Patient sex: F
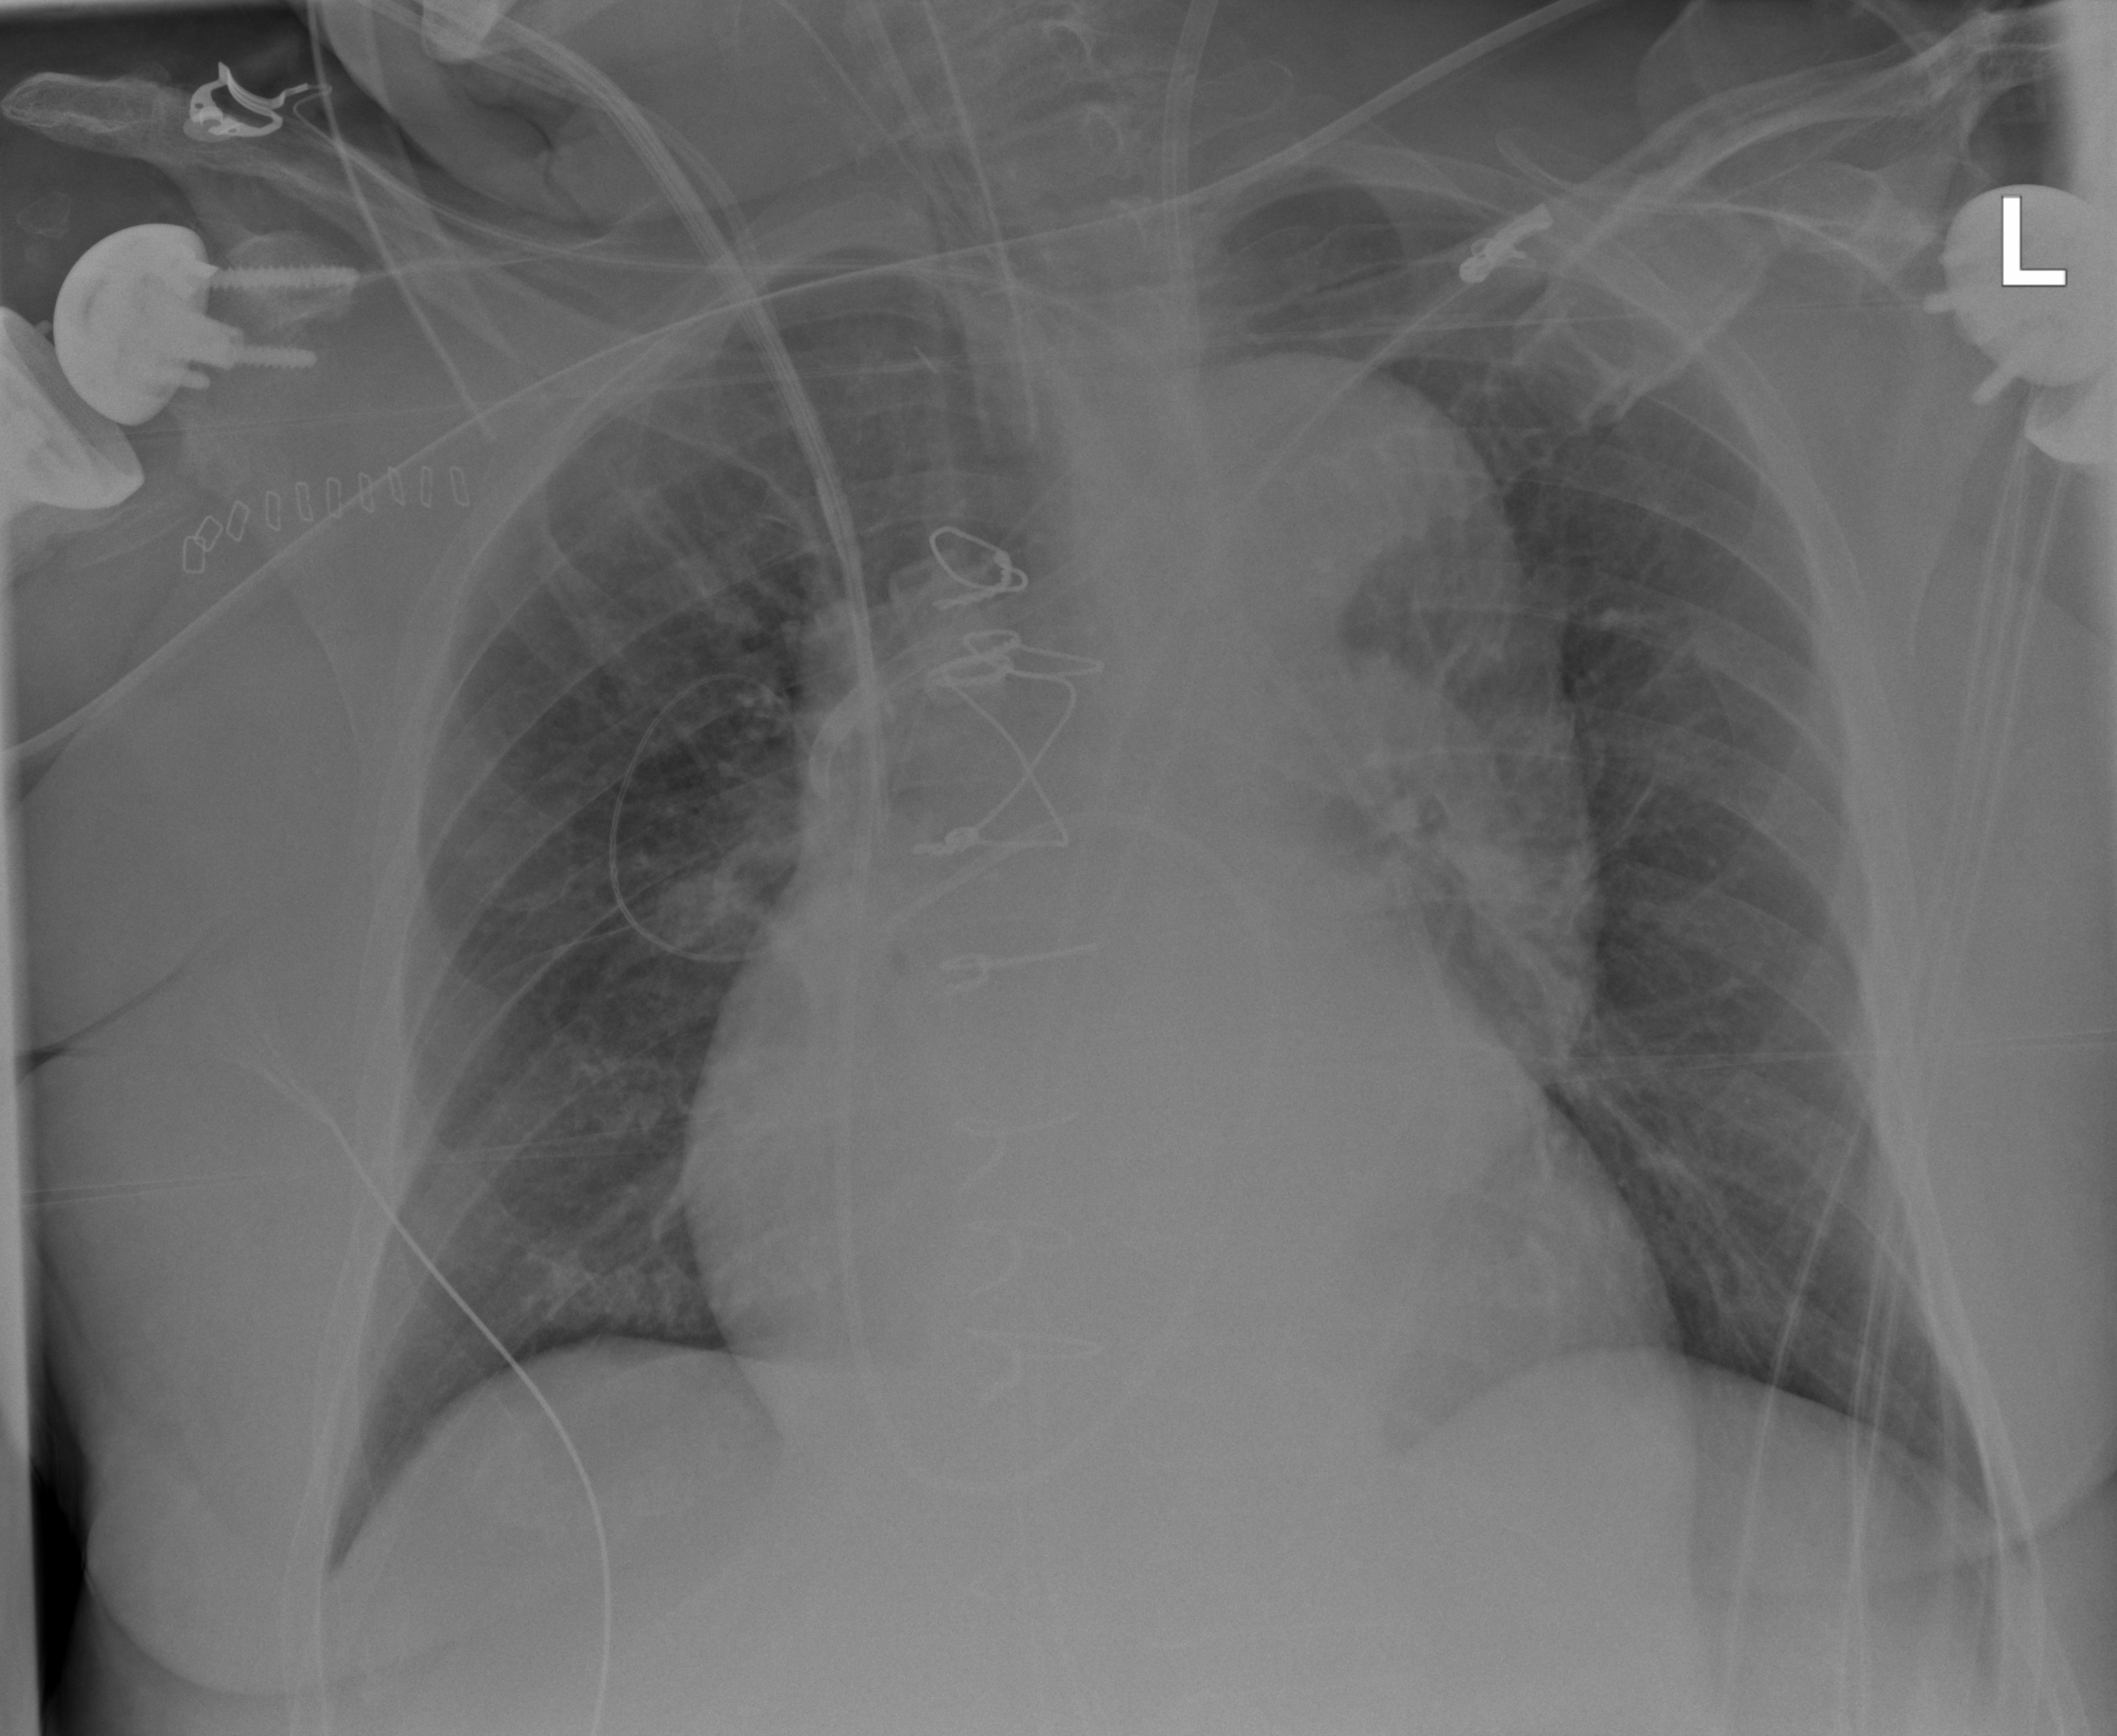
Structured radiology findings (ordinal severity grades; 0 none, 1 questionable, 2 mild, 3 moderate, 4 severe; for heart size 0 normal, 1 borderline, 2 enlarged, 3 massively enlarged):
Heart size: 3
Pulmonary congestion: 2
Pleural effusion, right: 0
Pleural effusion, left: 0
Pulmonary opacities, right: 0
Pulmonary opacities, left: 0
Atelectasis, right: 2
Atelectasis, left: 2